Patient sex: M
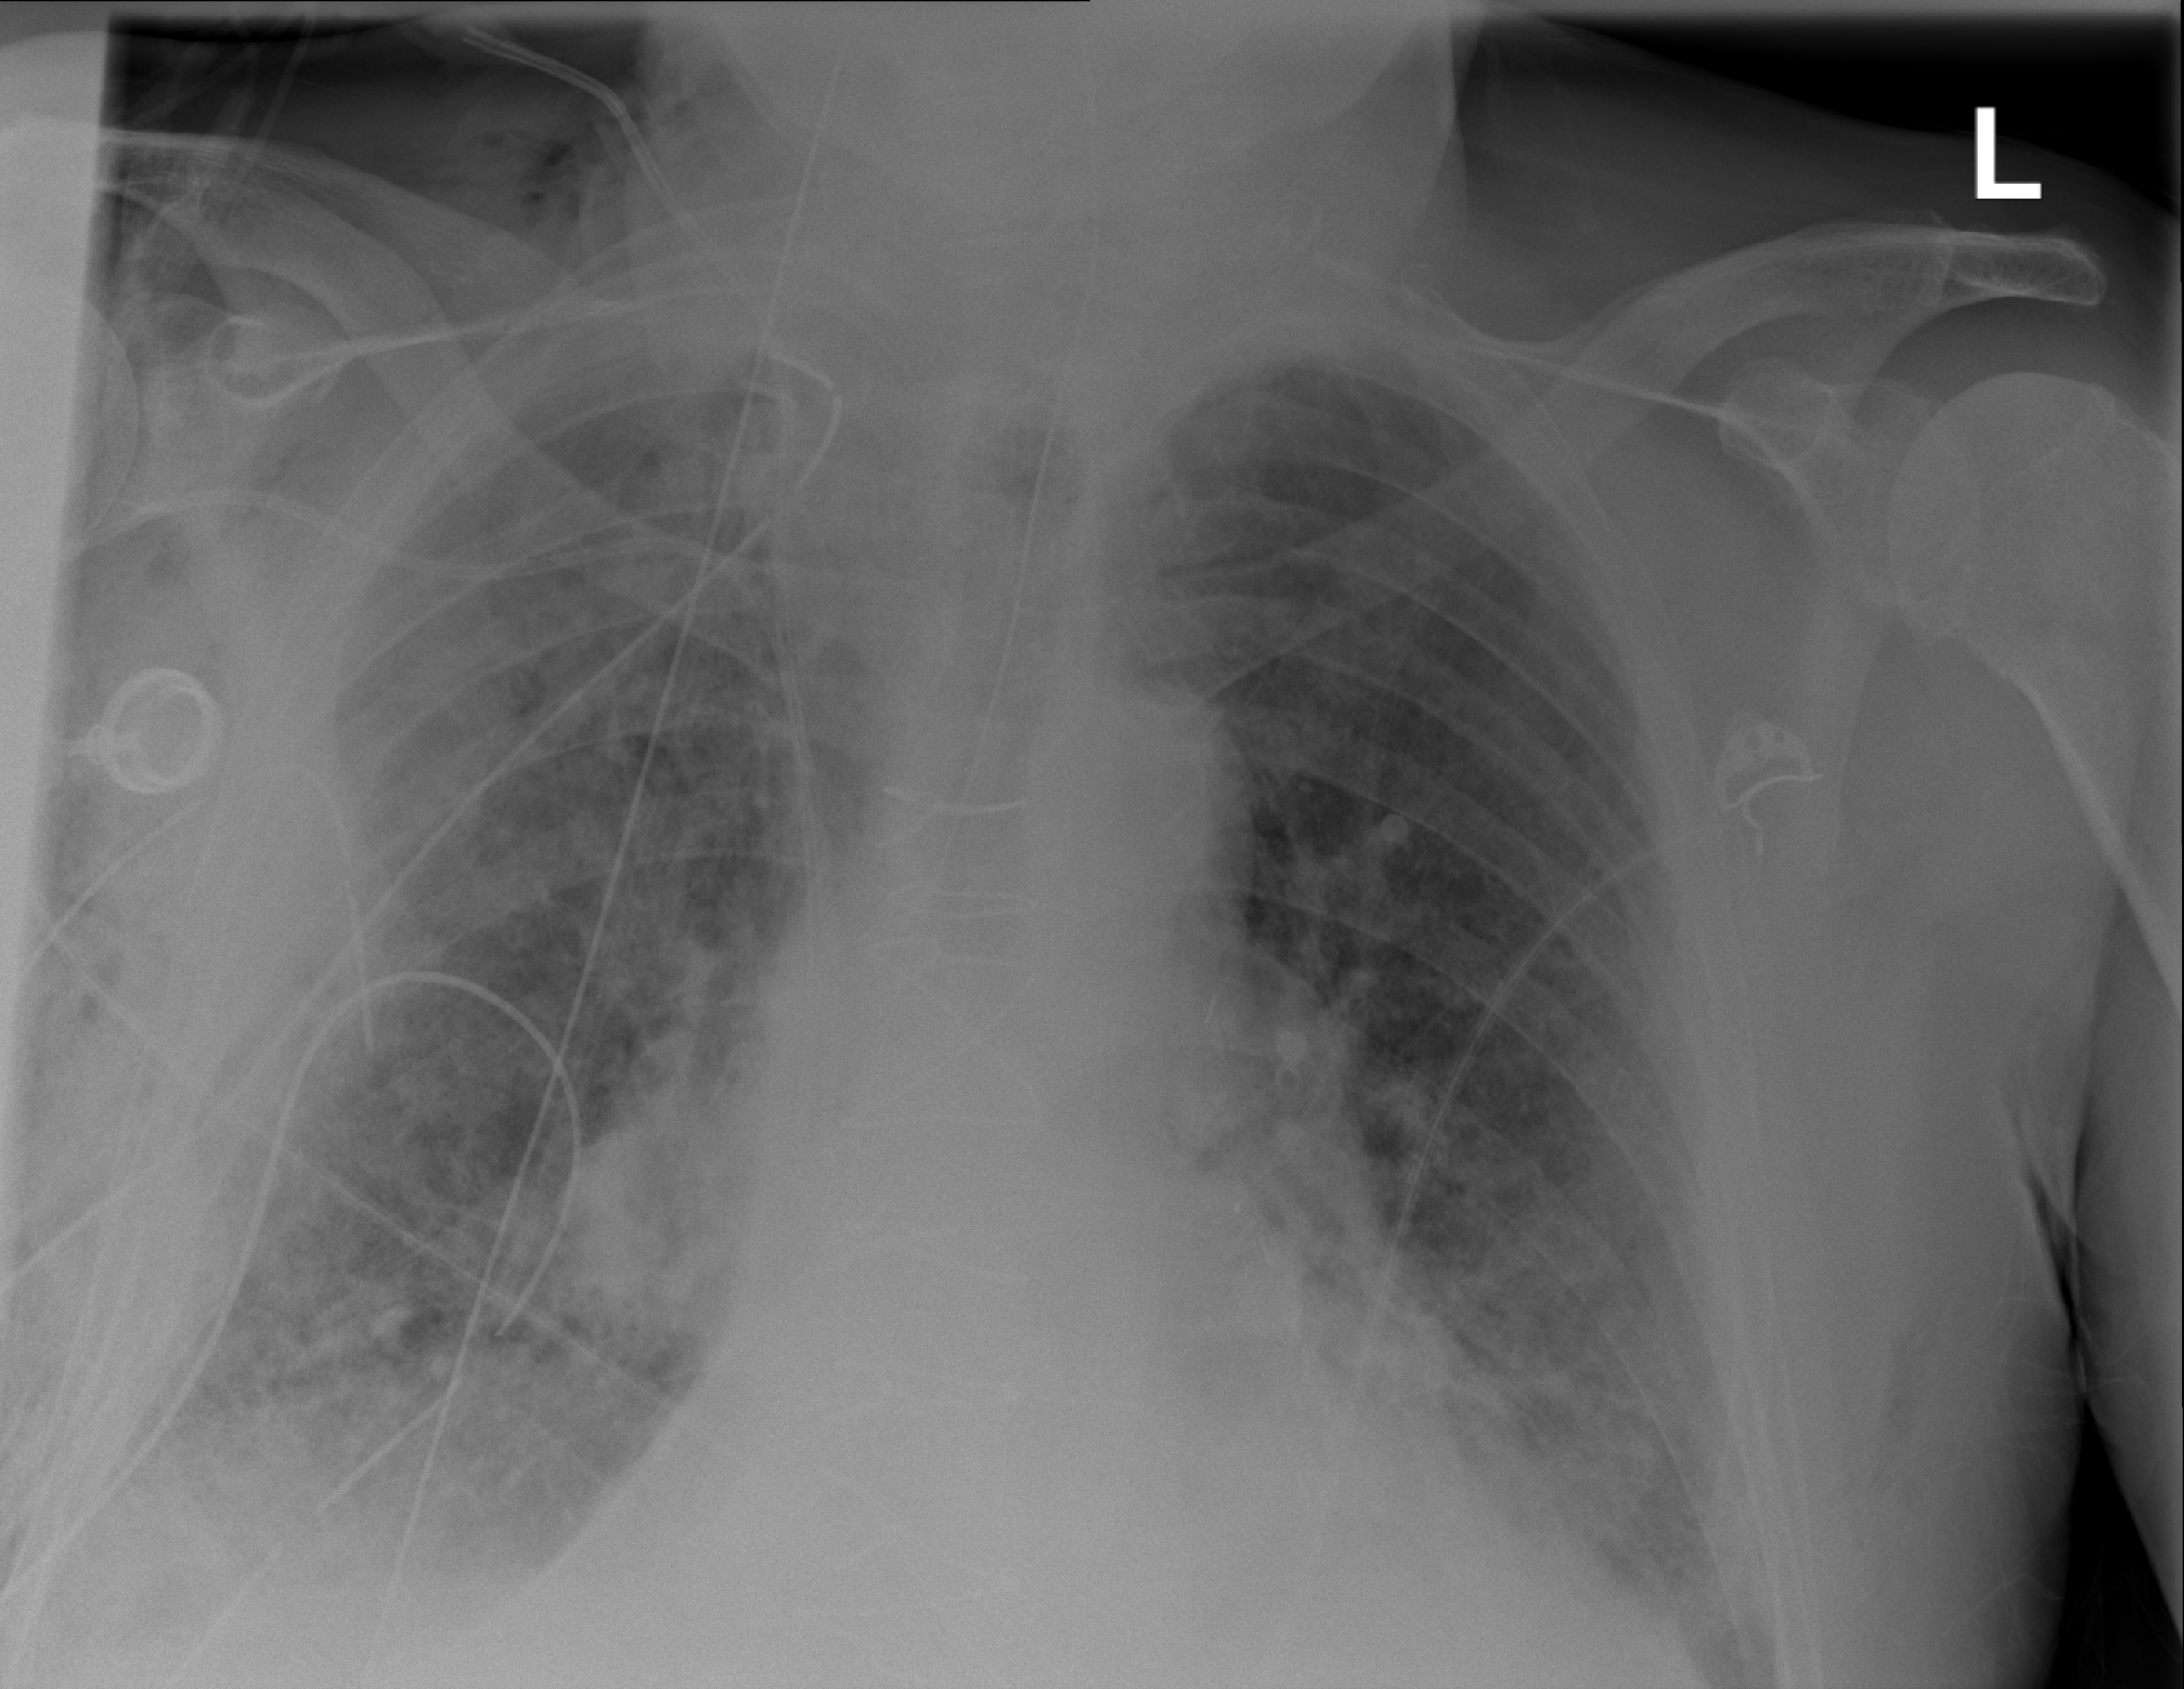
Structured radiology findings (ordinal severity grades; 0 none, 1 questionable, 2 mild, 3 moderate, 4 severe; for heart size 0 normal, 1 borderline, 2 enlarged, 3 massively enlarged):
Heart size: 1
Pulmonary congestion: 2
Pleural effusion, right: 0
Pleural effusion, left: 1
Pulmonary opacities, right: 3
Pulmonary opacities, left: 2
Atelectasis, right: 3
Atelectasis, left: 2